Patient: sex M, age 79
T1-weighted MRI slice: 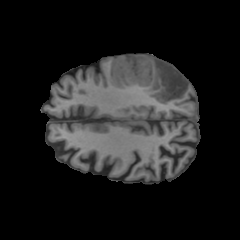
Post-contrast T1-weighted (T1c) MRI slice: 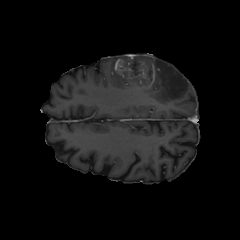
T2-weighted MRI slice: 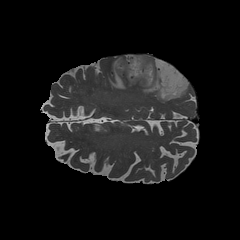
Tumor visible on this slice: yes
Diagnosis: Glioblastoma, IDH-wildtype
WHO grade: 4